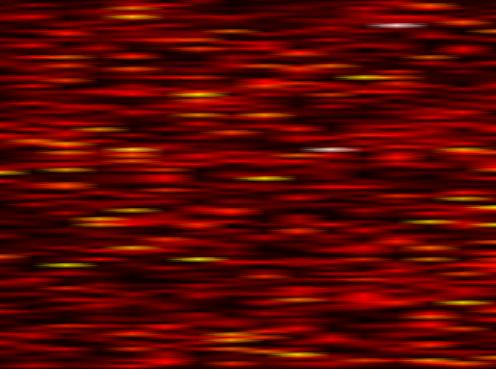
Label: FBMC